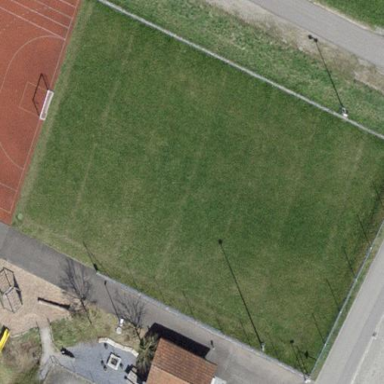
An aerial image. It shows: Soccer pitch for outdoor sports and leisure activities.